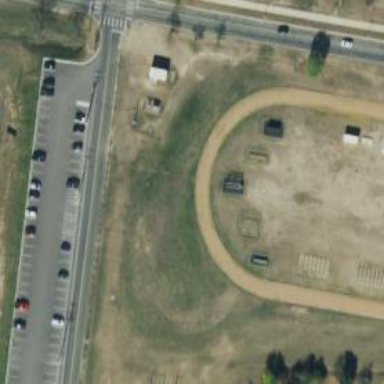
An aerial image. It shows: Fitness station in leisure land area.